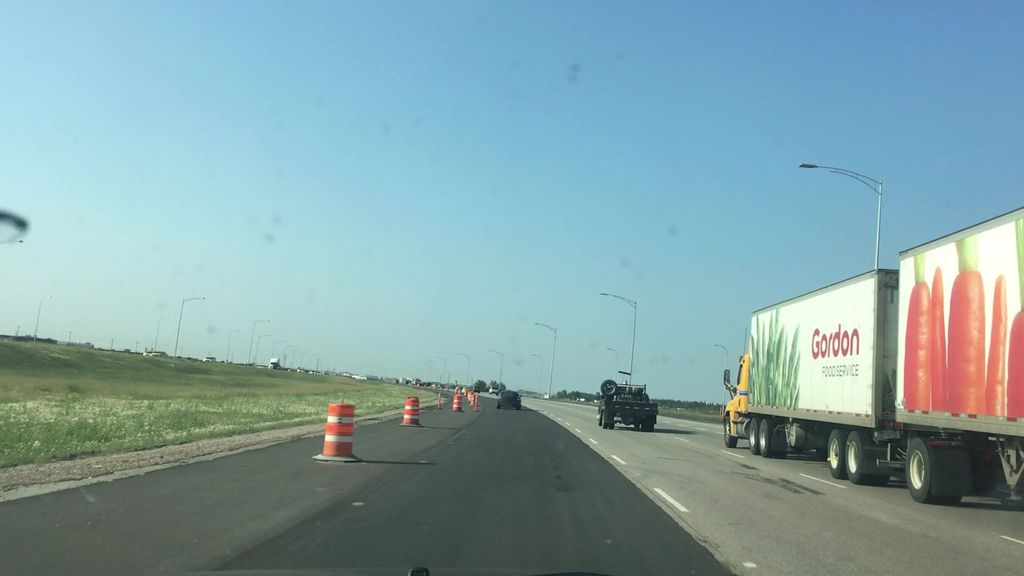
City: edmonton